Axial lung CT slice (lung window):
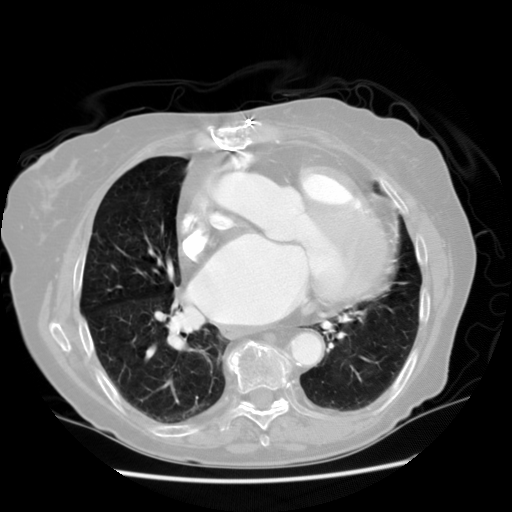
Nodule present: no